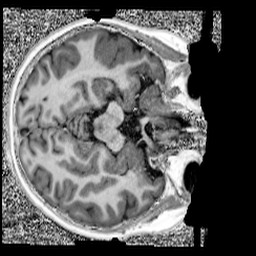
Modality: UNIT1
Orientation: axial
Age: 10
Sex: female
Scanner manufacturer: siemens
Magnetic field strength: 3 T
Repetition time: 4 s
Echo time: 0.00303 s